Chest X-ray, PA view. Patient: 62 years old, sex M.
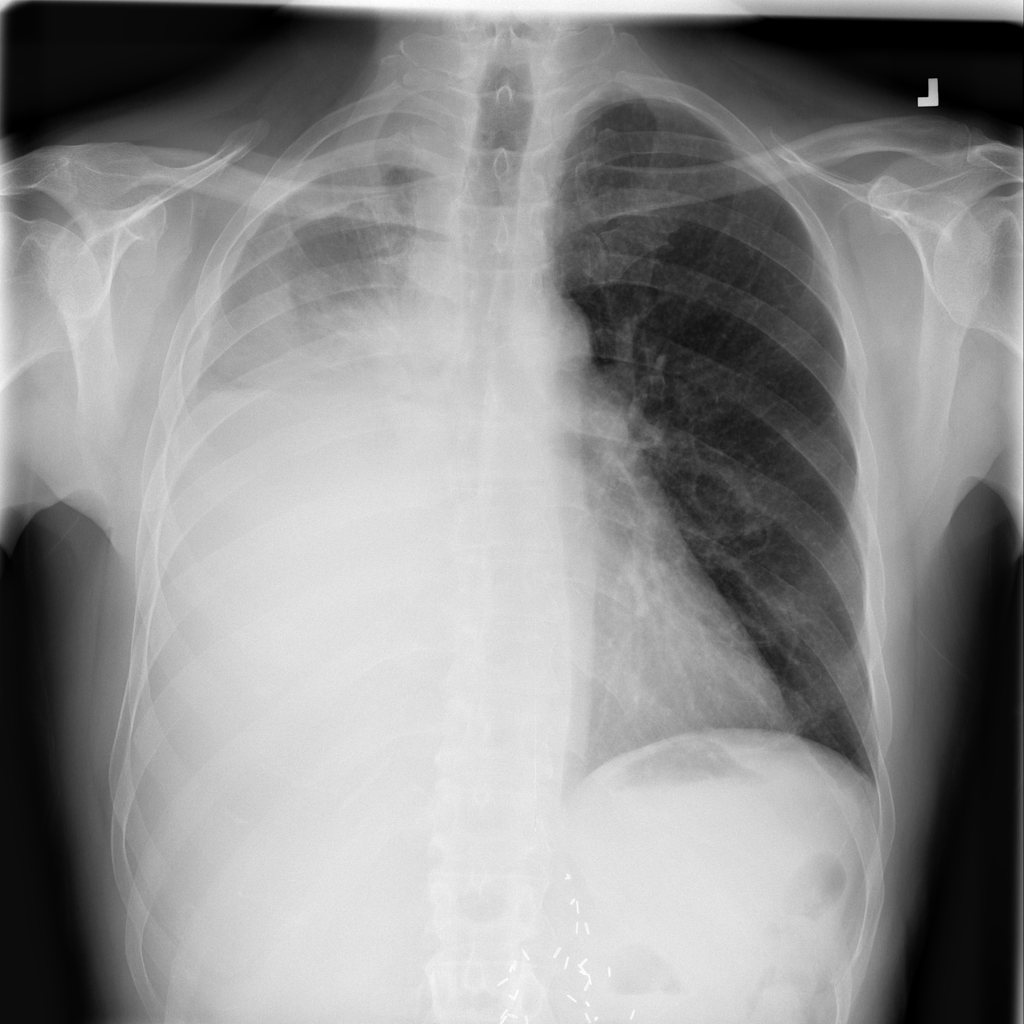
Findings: Effusion